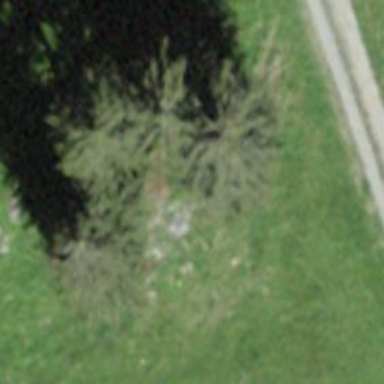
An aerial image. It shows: Needle-leaved tree in nature.